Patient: sex F, age 75
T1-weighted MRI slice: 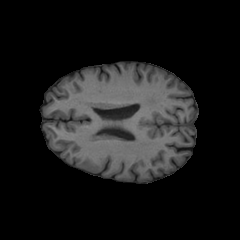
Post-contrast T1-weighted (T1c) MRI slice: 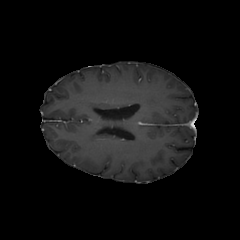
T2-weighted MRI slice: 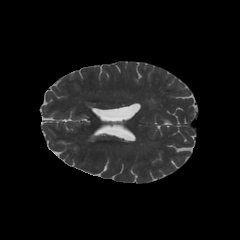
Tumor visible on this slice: no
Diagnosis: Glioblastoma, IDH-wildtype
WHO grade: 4